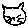
Label: cat